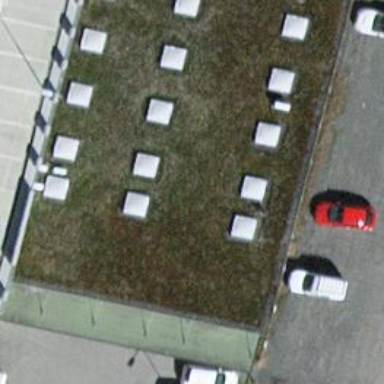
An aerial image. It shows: Commercial building.